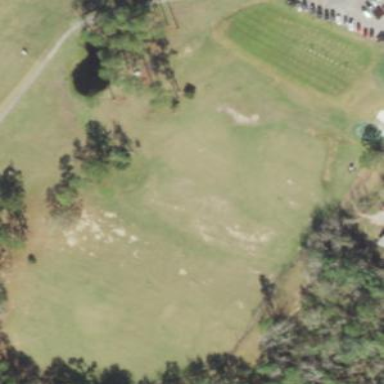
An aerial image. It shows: Driving range for golf on grass.